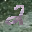
Label: 2